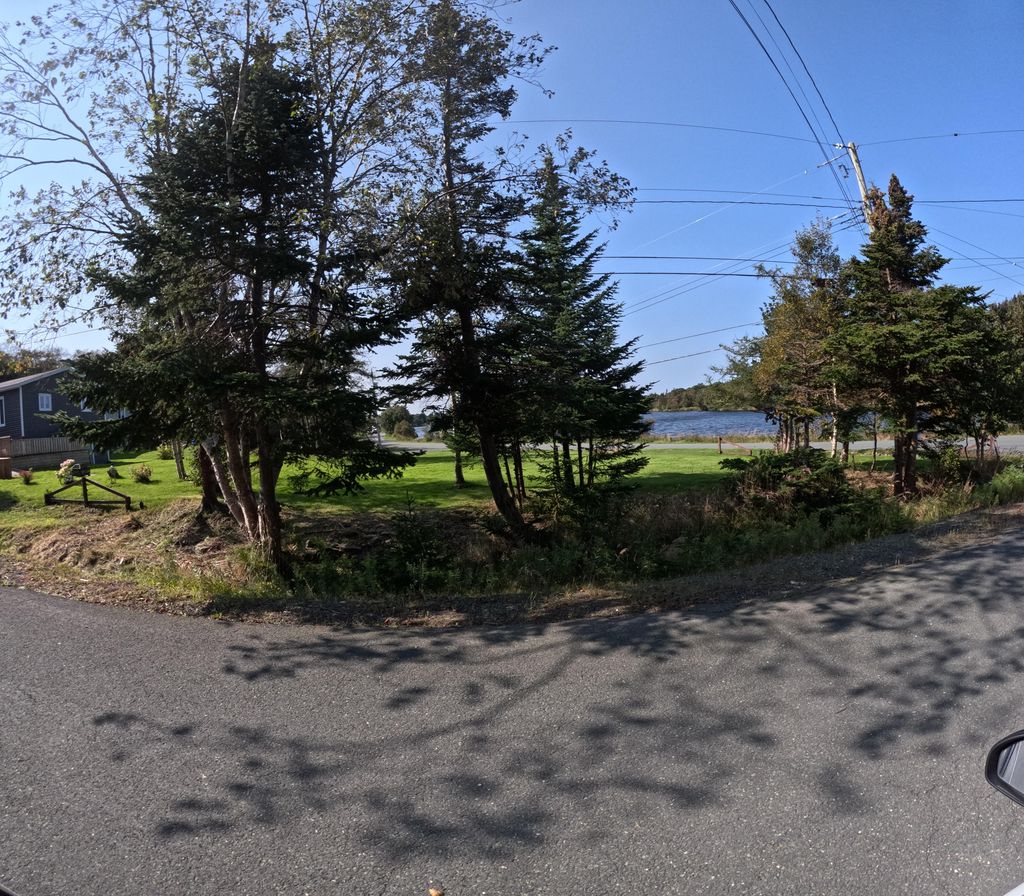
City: st_johns